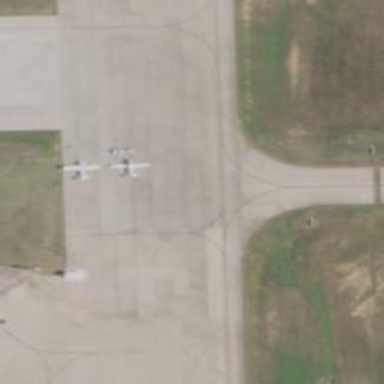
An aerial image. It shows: Image of taxiway at airport.